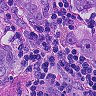
Metastatic tissue present: yes